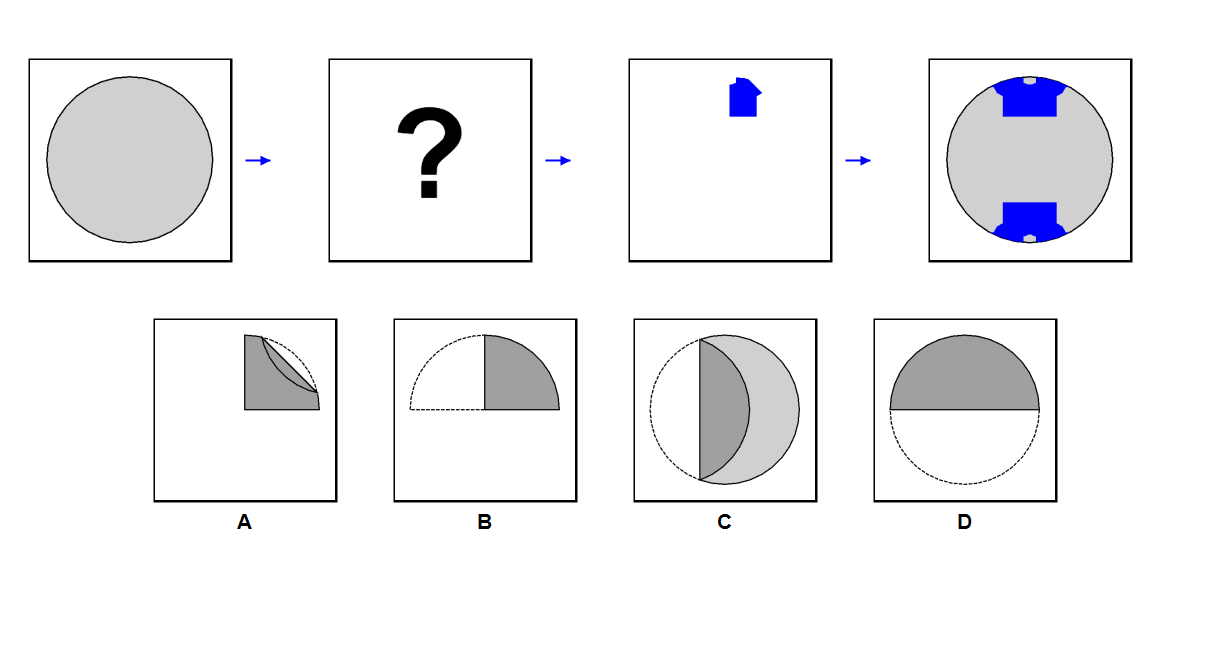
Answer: C